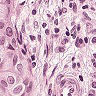
Metastatic tissue present: yes